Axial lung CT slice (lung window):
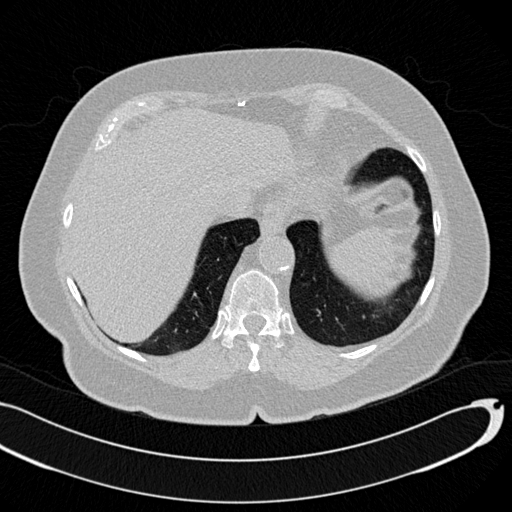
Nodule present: no